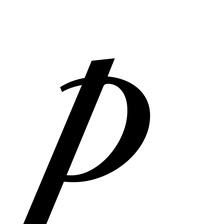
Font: LibreCaslonText-Italic_Medium_Italic